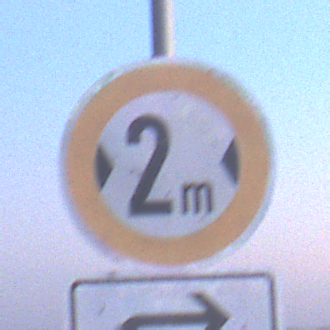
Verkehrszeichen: TatsaechlicheBreite2
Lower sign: RichtungsangabeDurchPfeile5
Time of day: SunriseSunset
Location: Outdoor (Nature)
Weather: Clear
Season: NotSpecified
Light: Natural